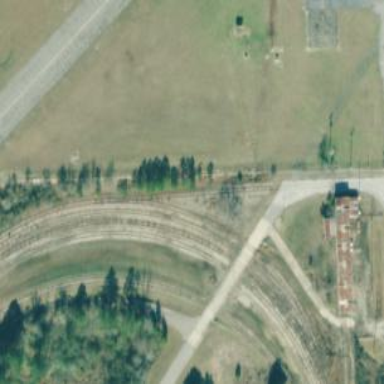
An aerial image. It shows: Railway spur service.